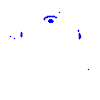
Particle: proton